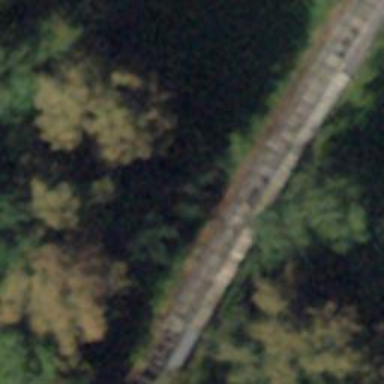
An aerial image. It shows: Single-track railway for funicular.